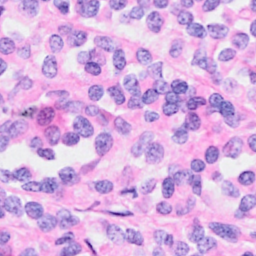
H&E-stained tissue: Breast